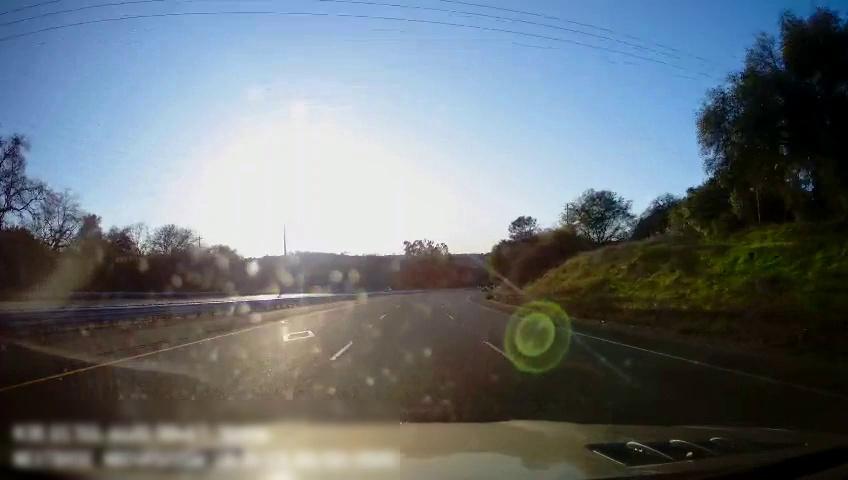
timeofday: Day
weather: Sunny
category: Drivable Space
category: Drivable Space
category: Lanes | Current Lane
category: Lanes | Current Lane
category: Lanes | Alternate Lane
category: Lanes | Alternate Lane